Interaction volume radius: 10 \u00c5
Interaction volume height: 10 \u00c5
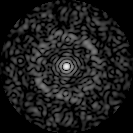
Disorder parameter: 0.8193